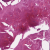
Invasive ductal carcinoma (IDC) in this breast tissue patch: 0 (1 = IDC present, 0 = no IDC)